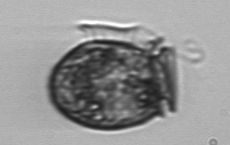
Label: Dinophysis_acuminata